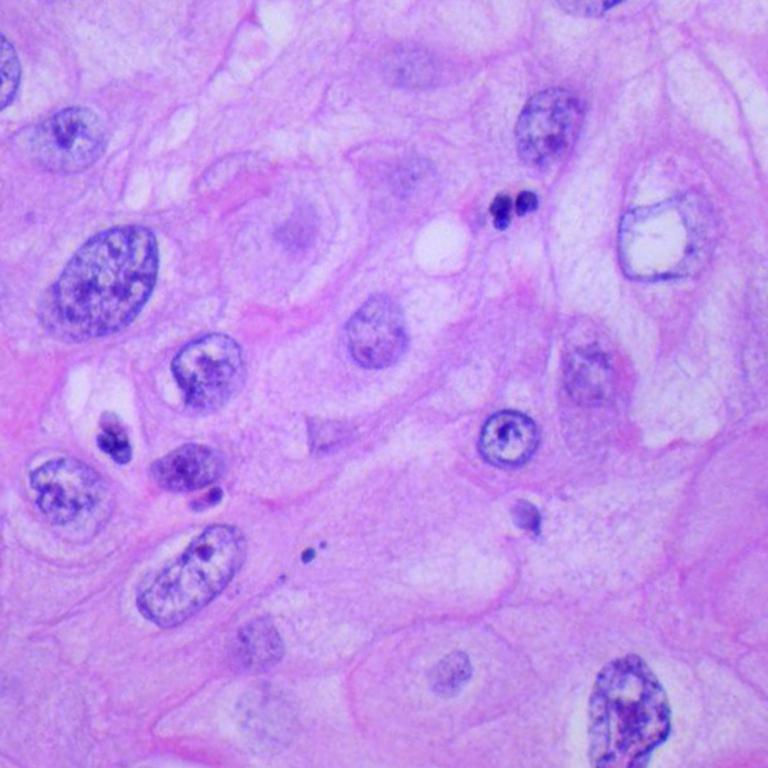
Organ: lung
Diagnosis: squamous carcinomas